Field crop: maize
Growth stage: 2
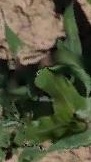
Species: maize